Question: Setting the speed property of 'SKPhysicsWorld' to anything less than '1.0' slows the physics simulation, but does so in a way that results in staggered animations - like this...

Is there anyway to slow the simulation that would result in smooth animations?
Cheeky Bonus Question: If not, is this possible with any other 2D game engine?
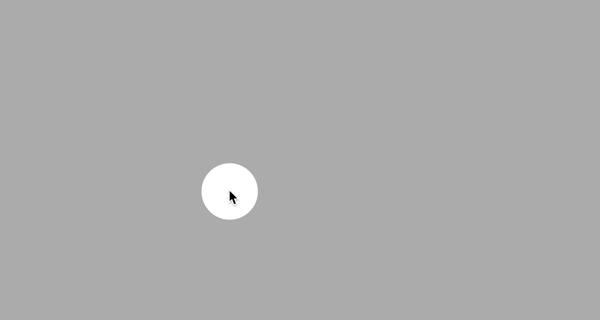
Answer: The simple solution (provided that this behavior is normal and not caused by, for instance, updating the ball's position manually or via a move action) would be to design the game/physics so speed 1.0 represents the slowest game speed, while at "normal" speed the speed property might be, say, 4.0.